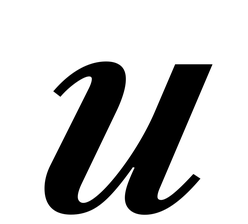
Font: LibreCaslonText-Italic_SemiBold_Italic